Aerial crown-view tile of a tropical tree (Barro Colorado Island, Panama), acquired 20240611:
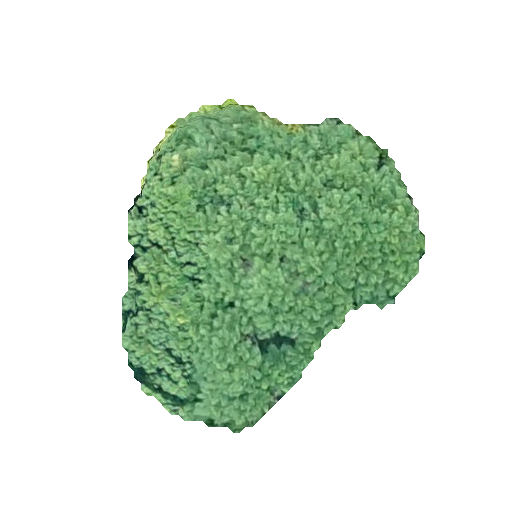
Species: Jacaranda copaia
GBIF accepted scientific name: Jacaranda copaia
Crown area: 108.192 m²